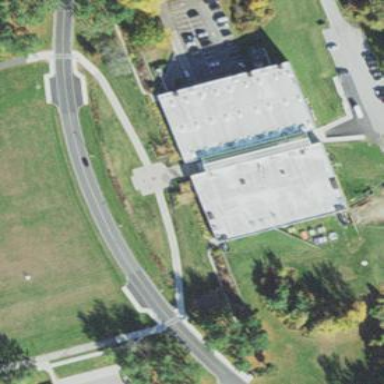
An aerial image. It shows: Sports centre building part.